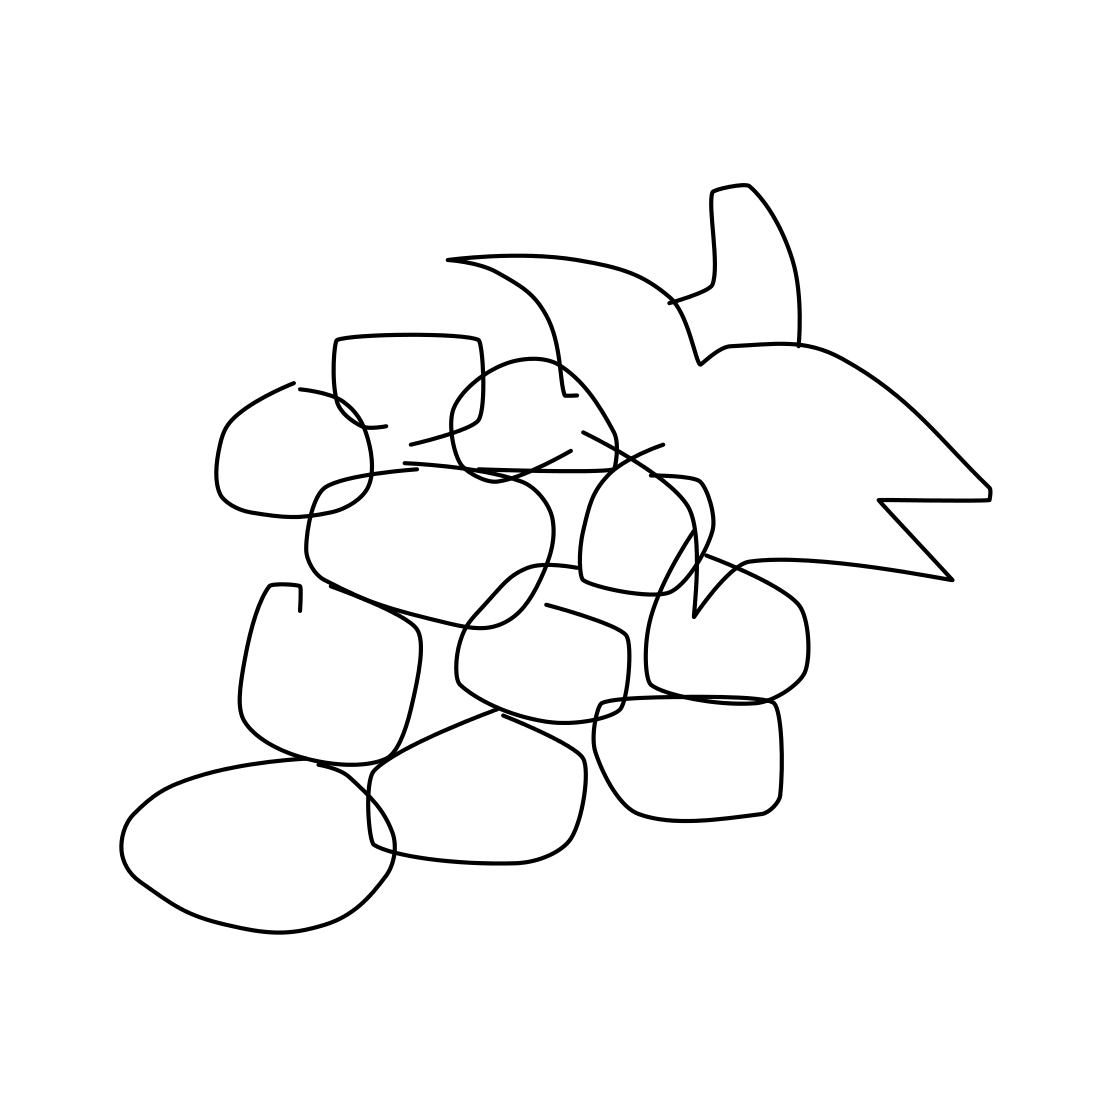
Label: grapes